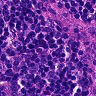
Metastatic tissue present: no